Question:
Picture describes all. I know how to make this circular image. But still don't know the way to place the image like this. Circular Image should stay middle of the div, as the div's width change.
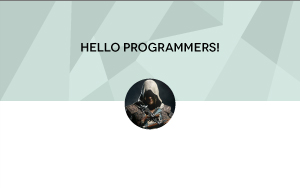
Answer: you have to set the parent element as relative (position:relative) the wrap your img in a div with an absolute position 50% left or right depending on you.
'''
<figure>
<figcaption class="top">assassin's creed</figcaption>
<div><img src=http://www.pulpfortress.com/wp-content/uploads/2010/11/Ezio-Assassins-Creed.jpg /><div>
</figure>
'''
<URL>
'''
figure{
width:400px;
height:300px;
background:#444;
position:relative;
}
figure div{
width:150px;
height:150px;
overflow:hidden;
border-radius:100%;
position:absolute;
bottom:-75px;
left:50%;
margin-left:-75px;
}
figure img{
width:100%;
height:160px;
}
figcaption{
width:100%;
text-align:center;
padding-top:40px;
color:white;
font-size:20px;
}
'''